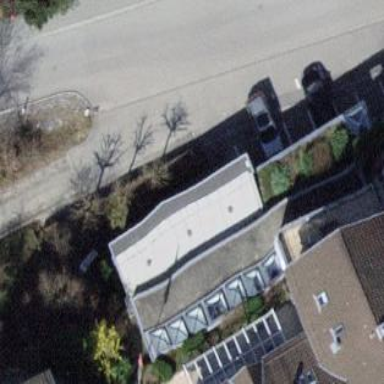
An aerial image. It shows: Residential building with parking area. The parking surface is used for residential purposes.